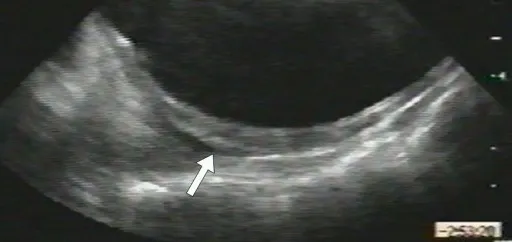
Transesophageal echocardiogram in the longitudinal plane showing aortic intramural hematoma compromising its anterior aspect (arrow). Notice the partially organized extravasated blood occupying the Theile sinus (arrowhead).
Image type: radiology (ultrasound)